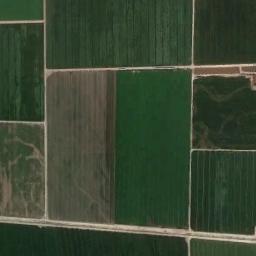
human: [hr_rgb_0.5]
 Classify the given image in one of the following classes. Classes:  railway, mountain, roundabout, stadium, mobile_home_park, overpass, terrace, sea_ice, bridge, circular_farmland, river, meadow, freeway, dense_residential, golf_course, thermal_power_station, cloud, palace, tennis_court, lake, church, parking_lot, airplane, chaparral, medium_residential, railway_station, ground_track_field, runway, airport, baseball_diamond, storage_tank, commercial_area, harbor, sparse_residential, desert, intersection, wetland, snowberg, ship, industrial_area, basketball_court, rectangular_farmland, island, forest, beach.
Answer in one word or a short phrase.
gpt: rectangular_farmland